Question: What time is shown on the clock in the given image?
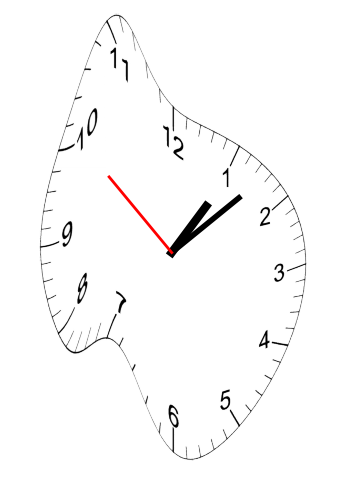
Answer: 01:07:51